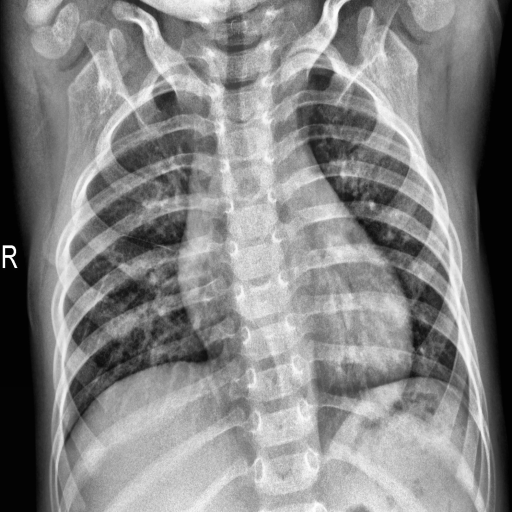
Finding: NORMAL